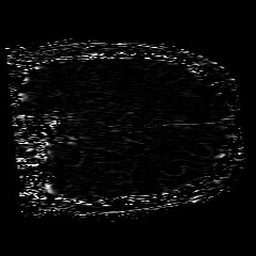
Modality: SWI
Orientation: coronal
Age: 44
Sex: male
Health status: ill
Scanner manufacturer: philips
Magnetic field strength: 3 T
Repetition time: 0.031 s